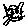
Label: cat